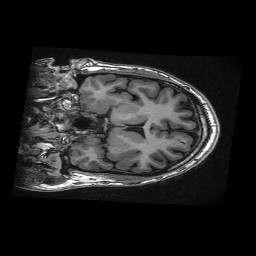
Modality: T1w
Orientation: coronal
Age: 30
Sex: male
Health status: healthy
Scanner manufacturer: ge
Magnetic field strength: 3 T
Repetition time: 0.0087 s
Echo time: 0.003256 s